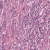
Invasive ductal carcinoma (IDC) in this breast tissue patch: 1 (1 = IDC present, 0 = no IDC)